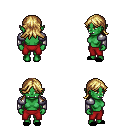
a pixel art fantasy rpg character, female body template, orc, green skin, steel arm armor, red pants, blonde loose hair, black slippers, four views (front, back, left, right), 2x2 character sprite sheet, small pixel art, hard edges, no anti-aliasing